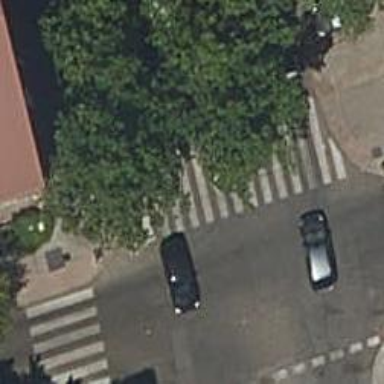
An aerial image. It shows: Marked crossing on the road.